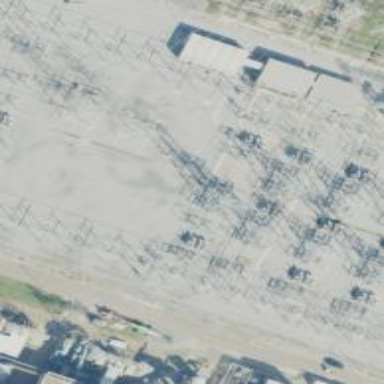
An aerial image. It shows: Switch for power supply.